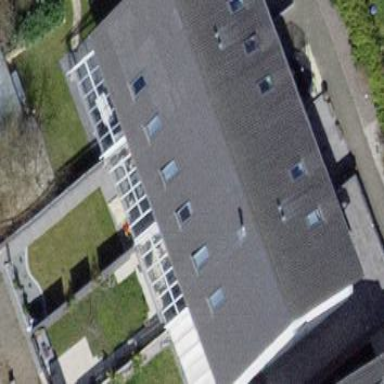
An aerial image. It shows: Terrace building.